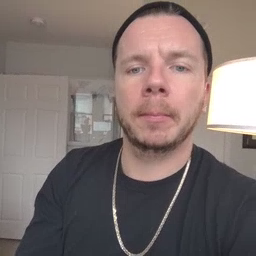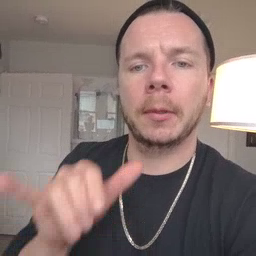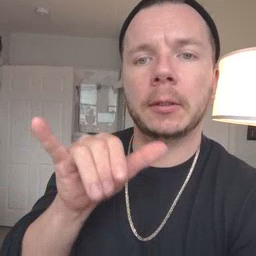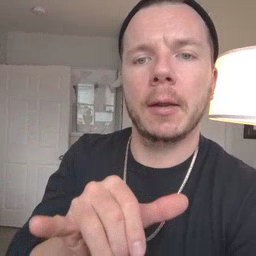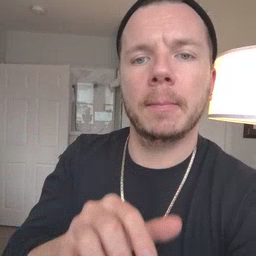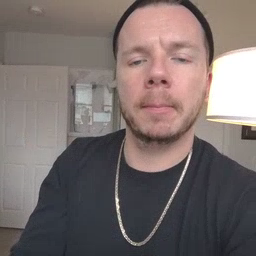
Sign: stay